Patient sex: M
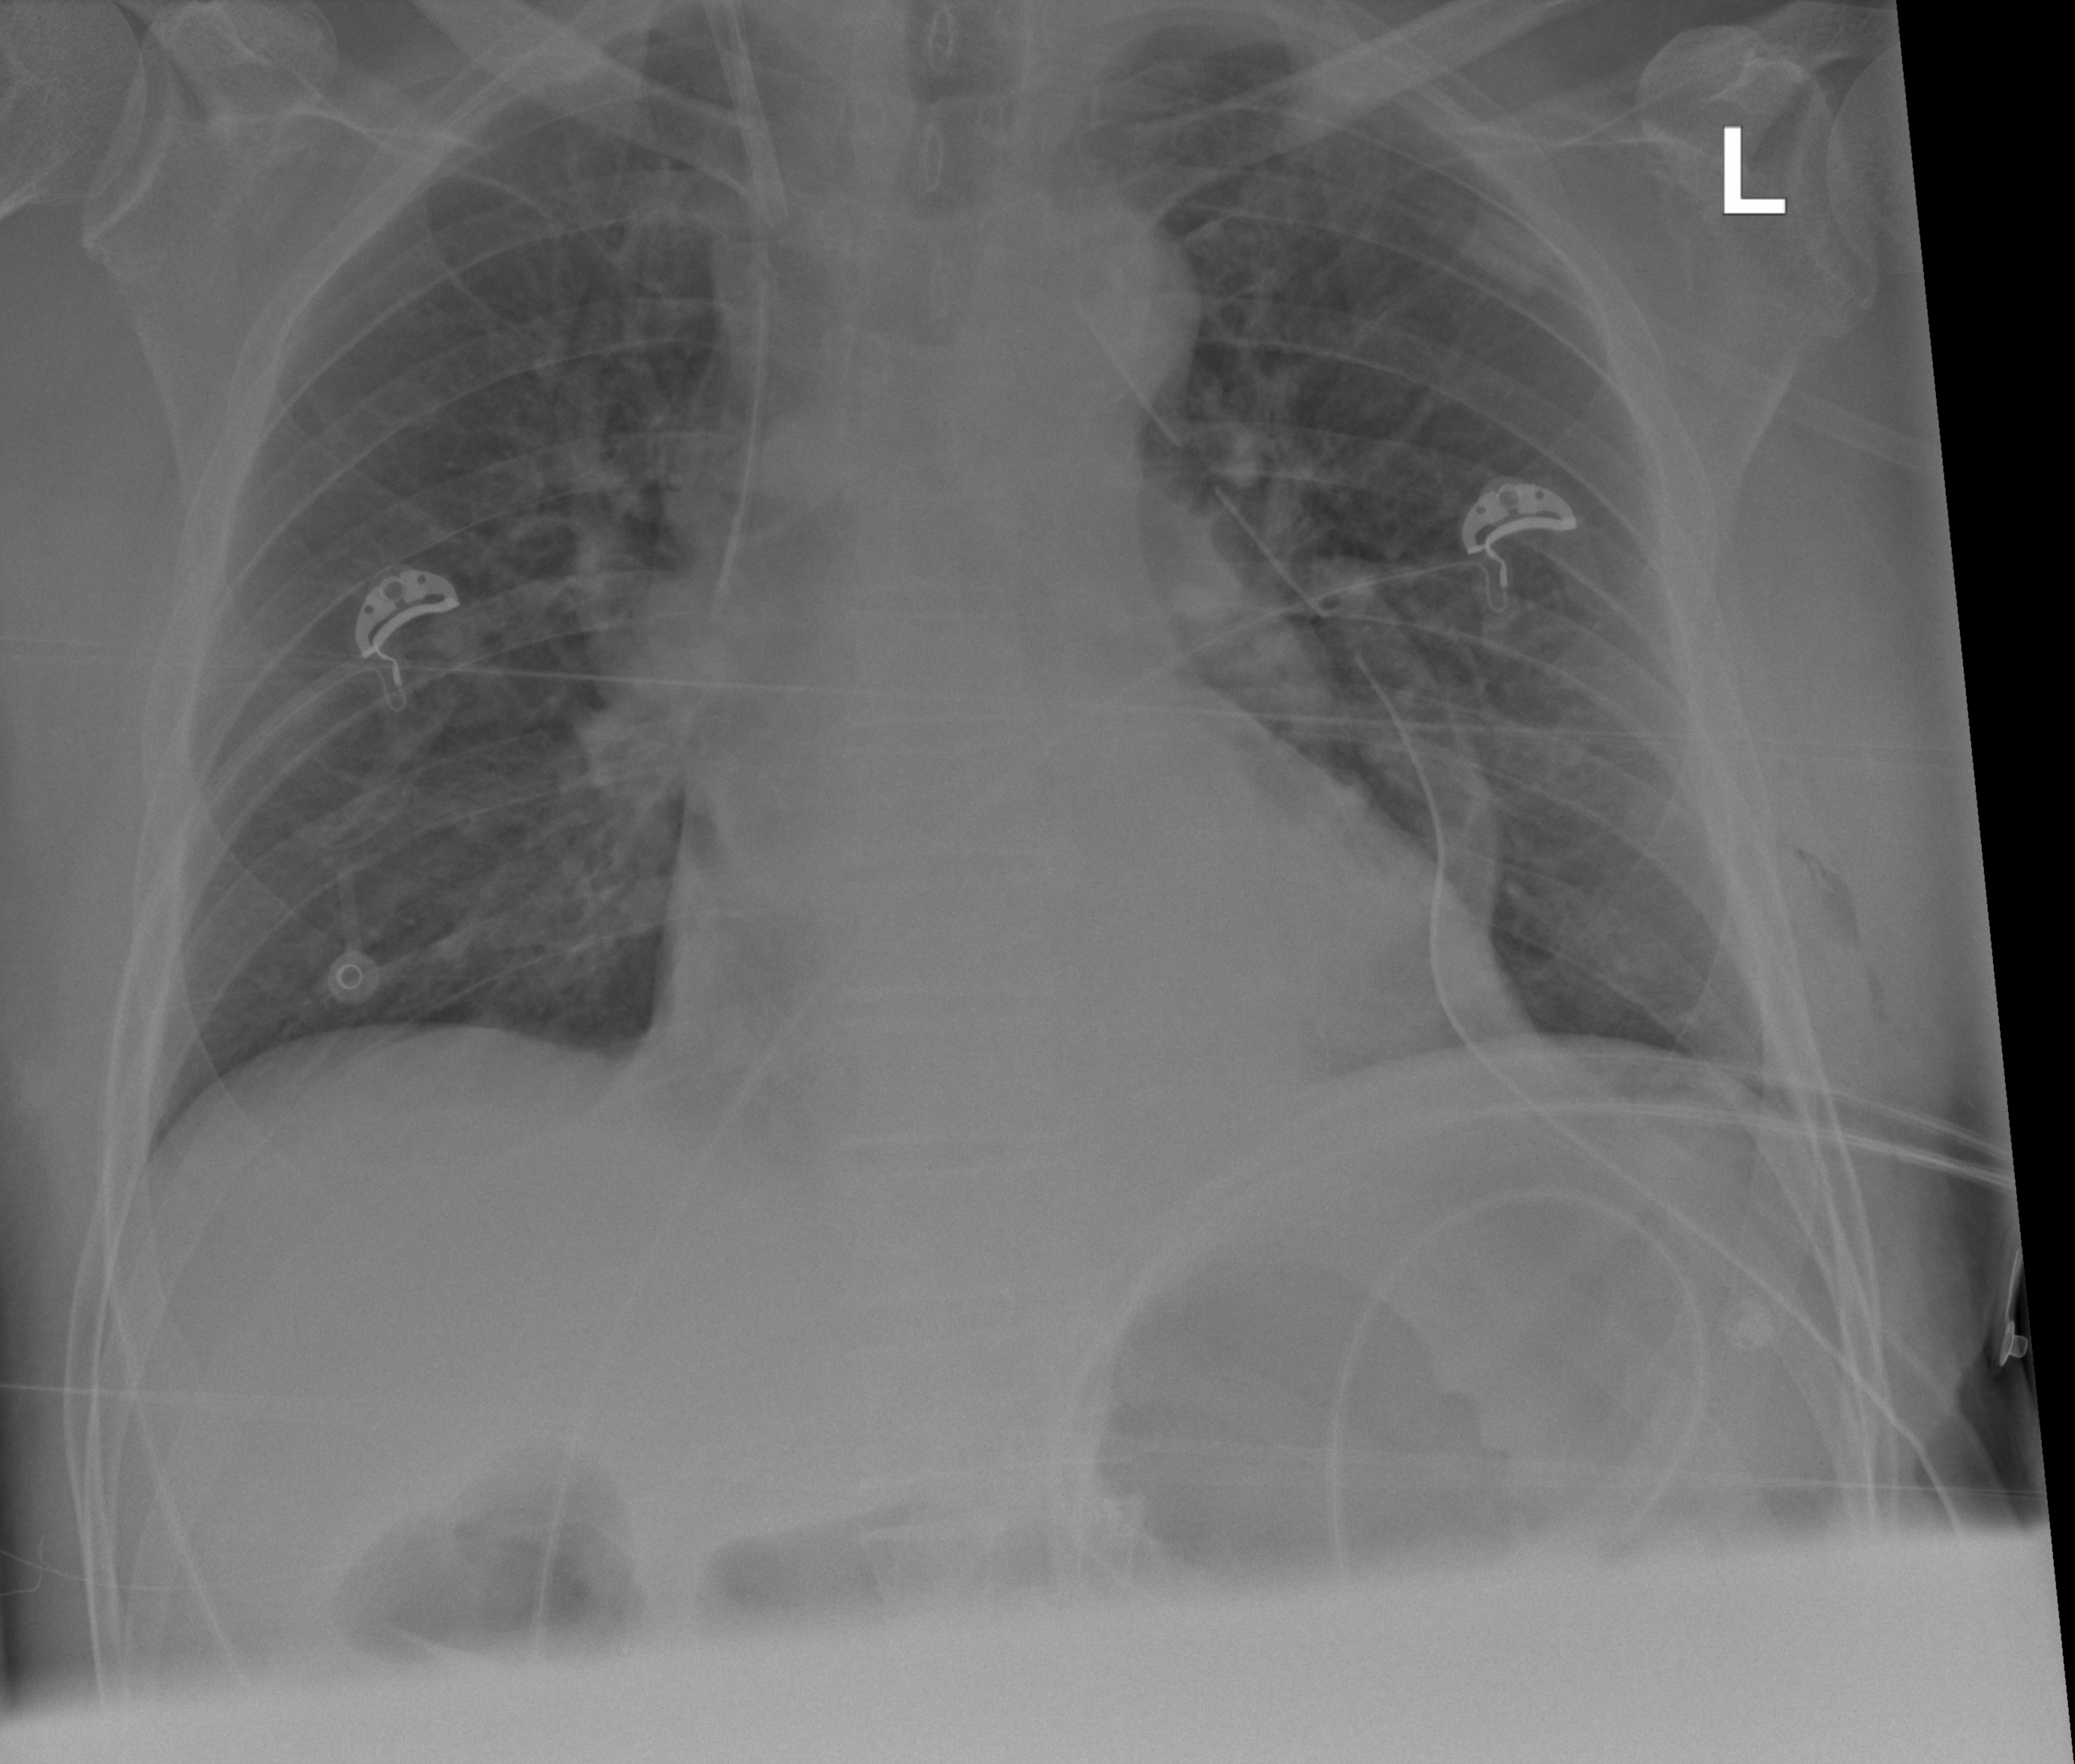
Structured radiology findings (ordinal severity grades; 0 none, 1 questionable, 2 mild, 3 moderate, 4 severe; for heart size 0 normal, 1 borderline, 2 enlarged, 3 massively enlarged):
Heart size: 1
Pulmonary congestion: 2
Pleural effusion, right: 0
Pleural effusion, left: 0
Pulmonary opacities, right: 0
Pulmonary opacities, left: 0
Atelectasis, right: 2
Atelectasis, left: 0